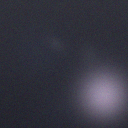
Screen state: off